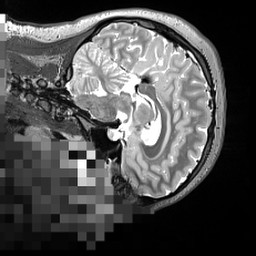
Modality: T2w
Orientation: sagittal
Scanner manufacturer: siemens
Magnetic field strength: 3 T
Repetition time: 3.2 s
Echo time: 0.564 s